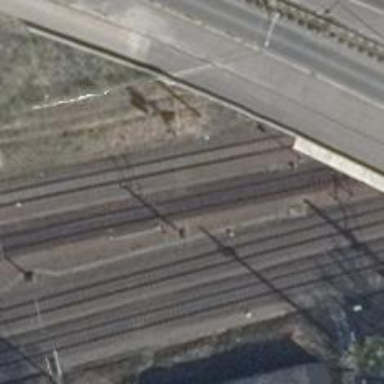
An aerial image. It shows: Railway switch with the turnout on the left side.